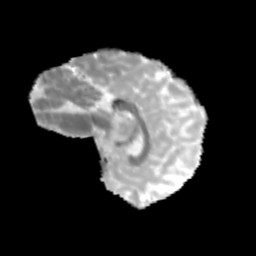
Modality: MD
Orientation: sagittal
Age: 10
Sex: female
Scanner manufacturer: siemens
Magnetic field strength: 3 T
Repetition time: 3.8 s
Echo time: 0.07 s